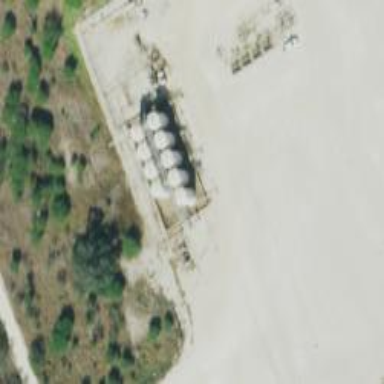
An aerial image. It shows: Storage tank that is man-made.